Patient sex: M
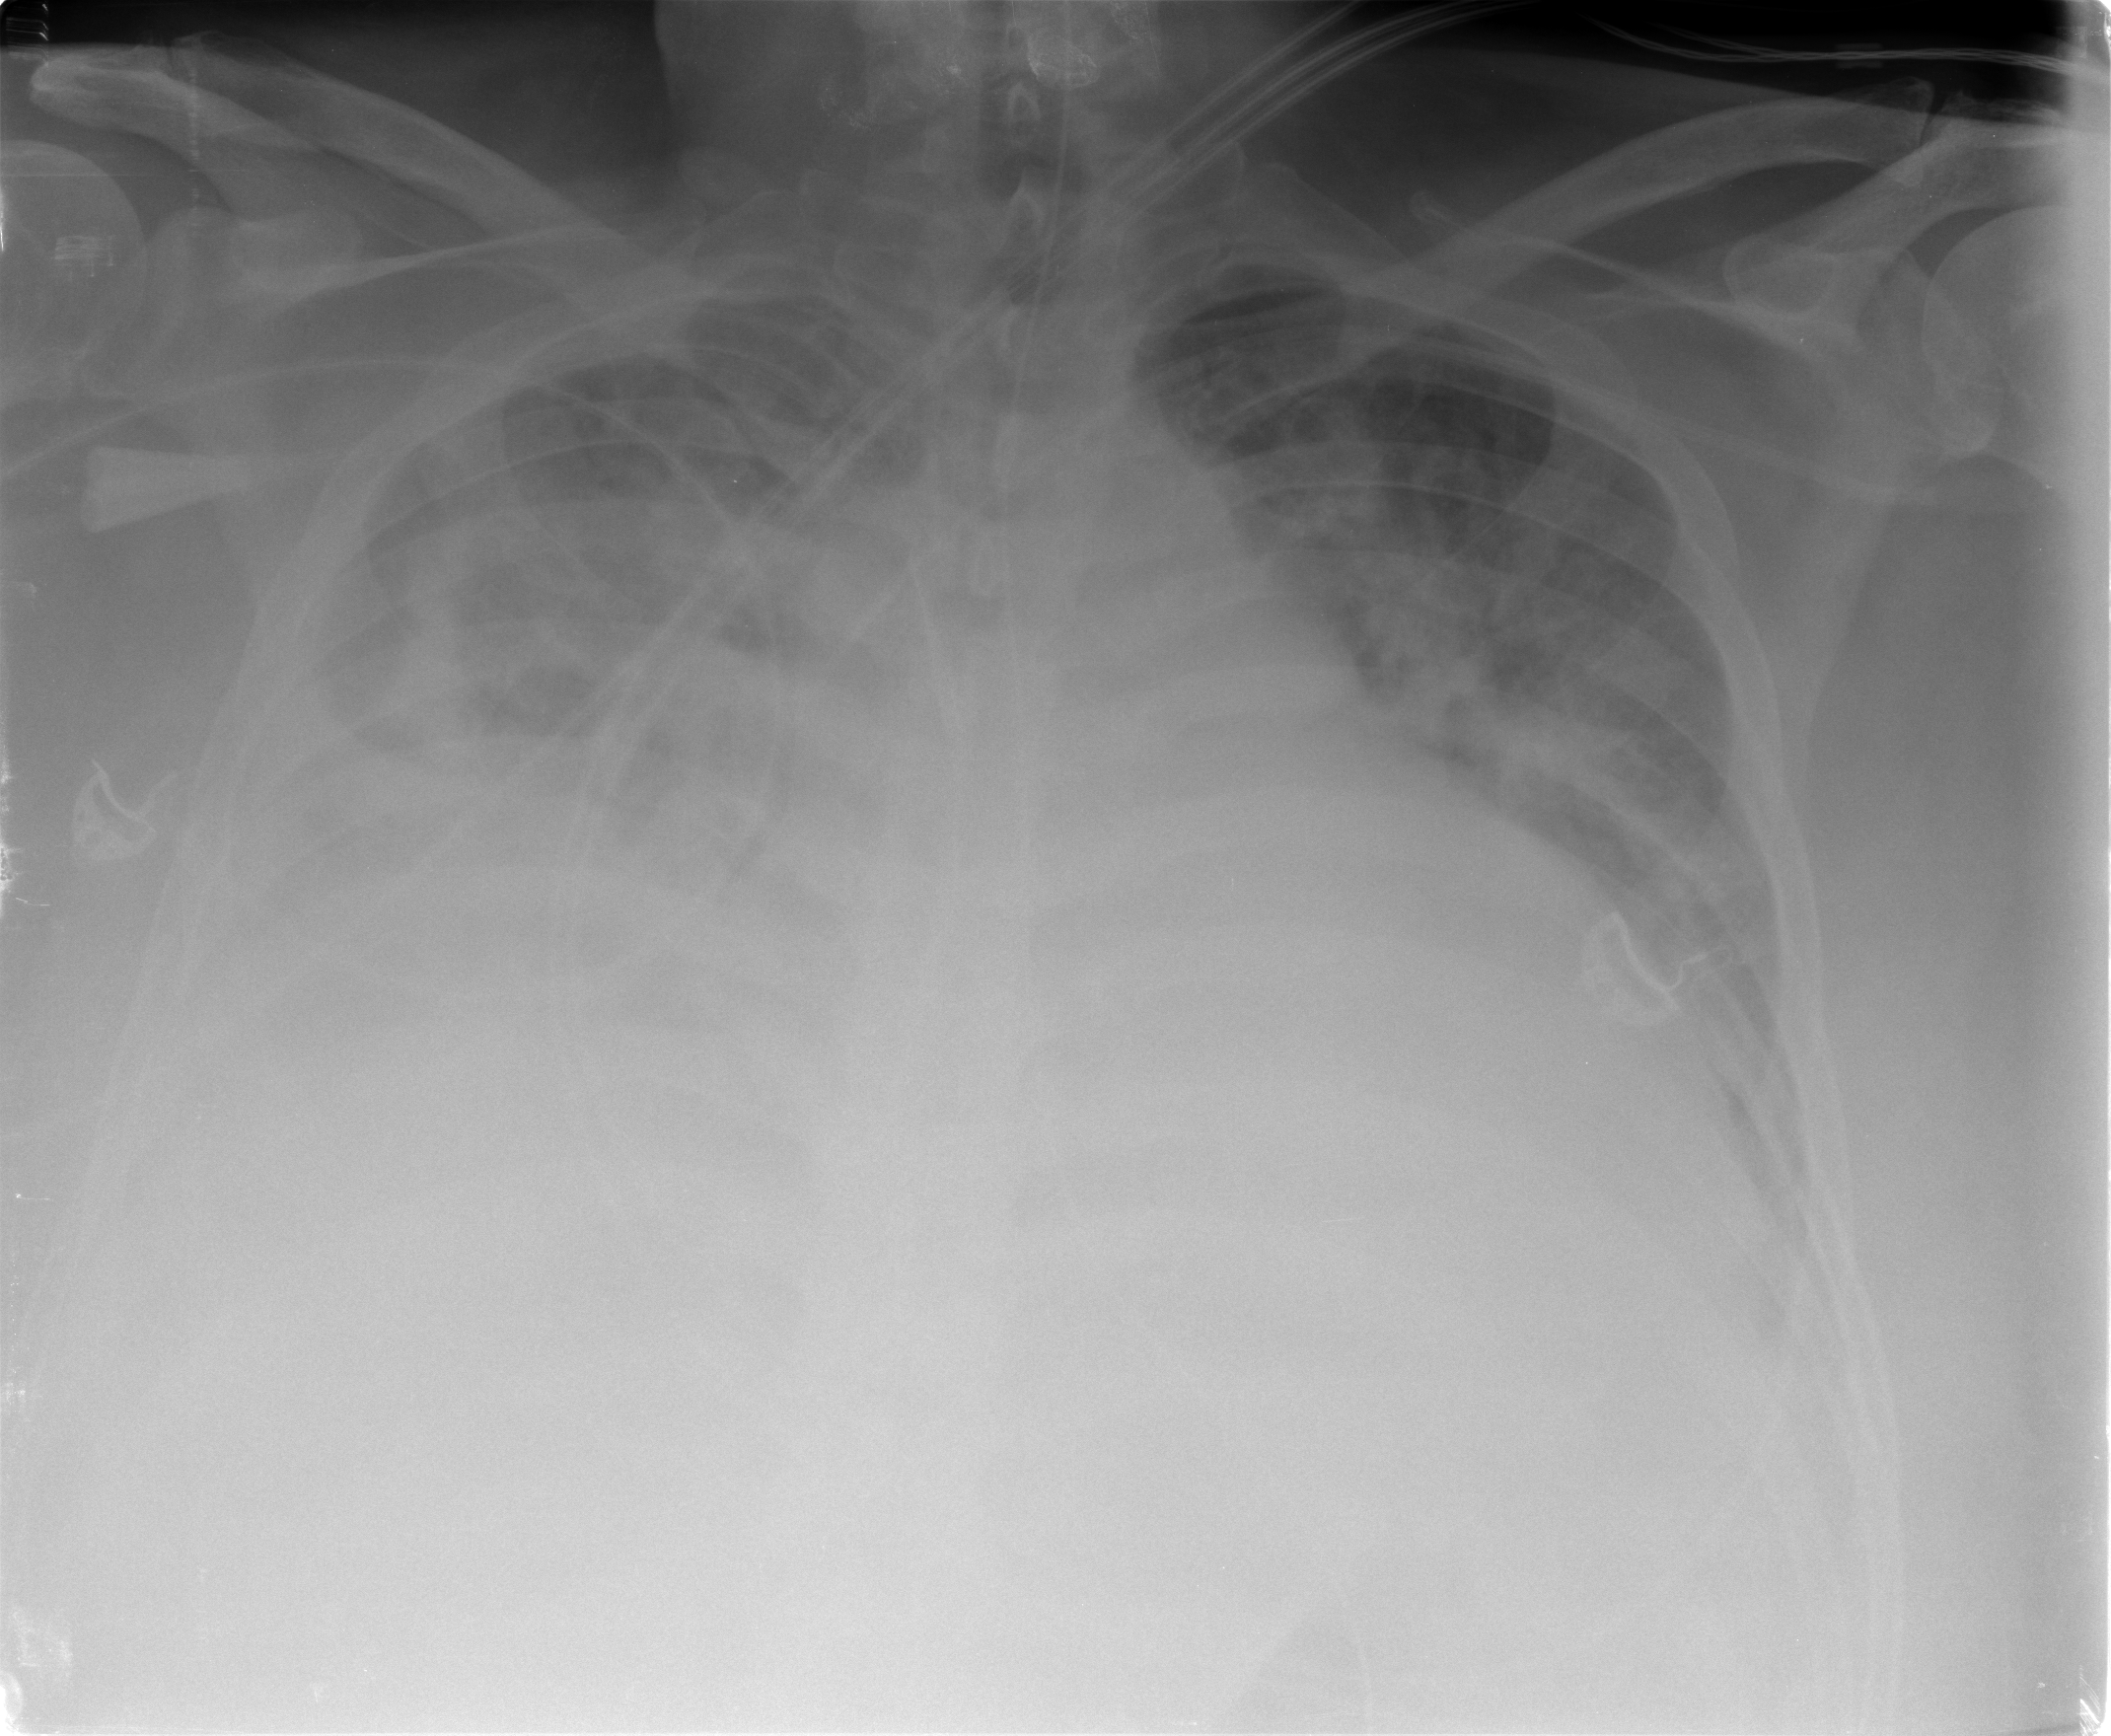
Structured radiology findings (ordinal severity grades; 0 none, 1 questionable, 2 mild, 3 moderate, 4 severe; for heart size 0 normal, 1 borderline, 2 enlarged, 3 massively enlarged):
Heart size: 2
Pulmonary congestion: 2
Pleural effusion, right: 3
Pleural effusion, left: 2
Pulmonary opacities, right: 3
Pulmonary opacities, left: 3
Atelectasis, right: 2
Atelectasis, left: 2